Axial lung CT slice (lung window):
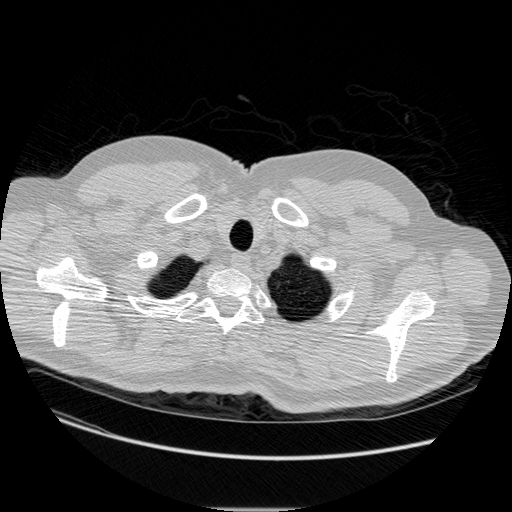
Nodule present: no